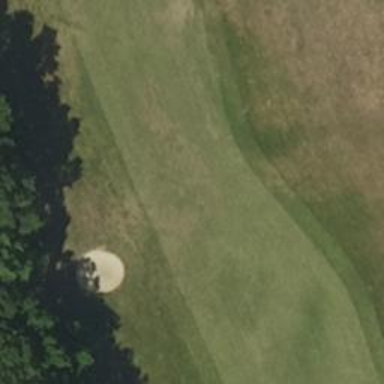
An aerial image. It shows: Golf hole.